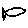
Label: fish